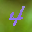
Label: 4